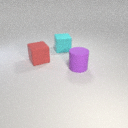
large red rubber cube behind large purple rubber cylinder